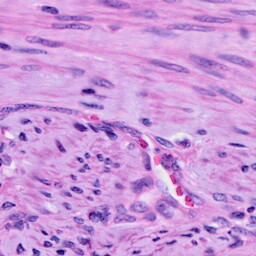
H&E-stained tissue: Cervix